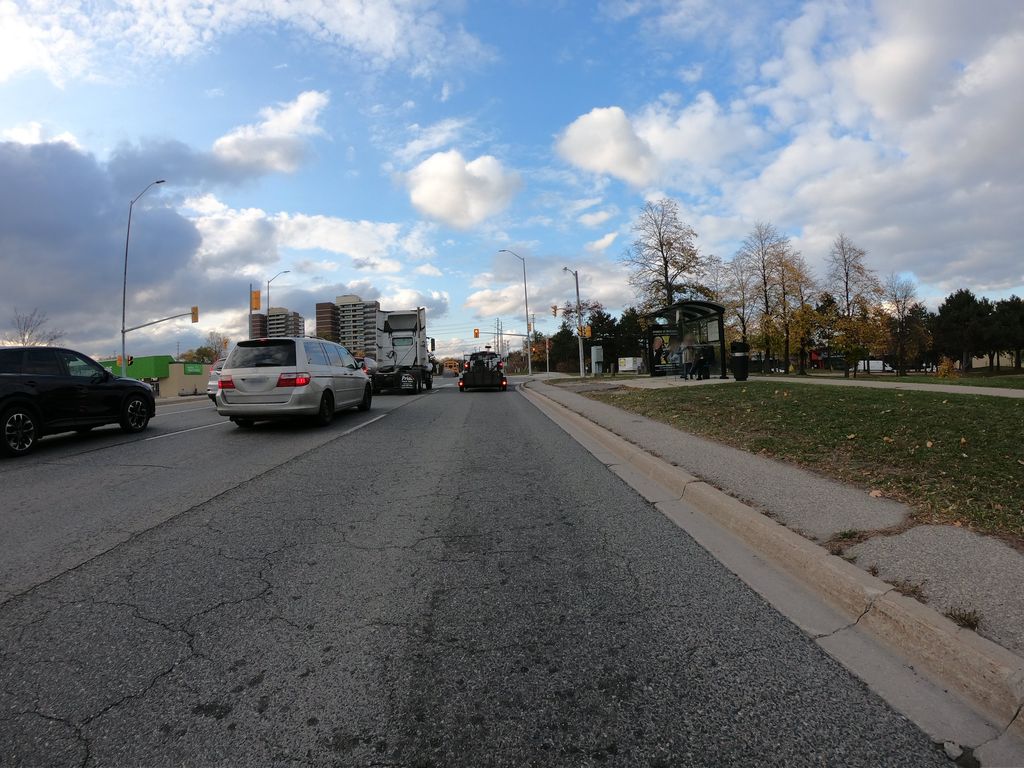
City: toronto